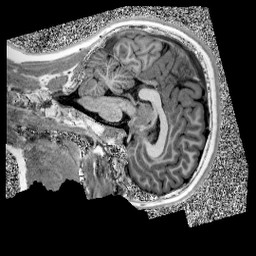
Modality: UNIT1
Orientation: sagittal
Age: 12
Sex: male
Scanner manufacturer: siemens
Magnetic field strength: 3 T
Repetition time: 4 s
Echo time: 0.00303 s